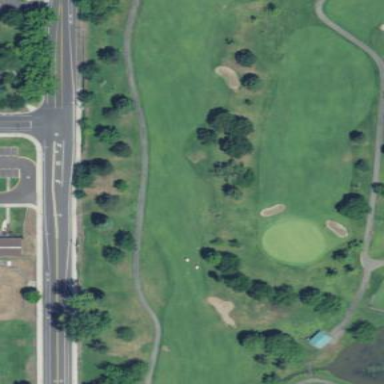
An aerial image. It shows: Golf fairway surrounded by grass.